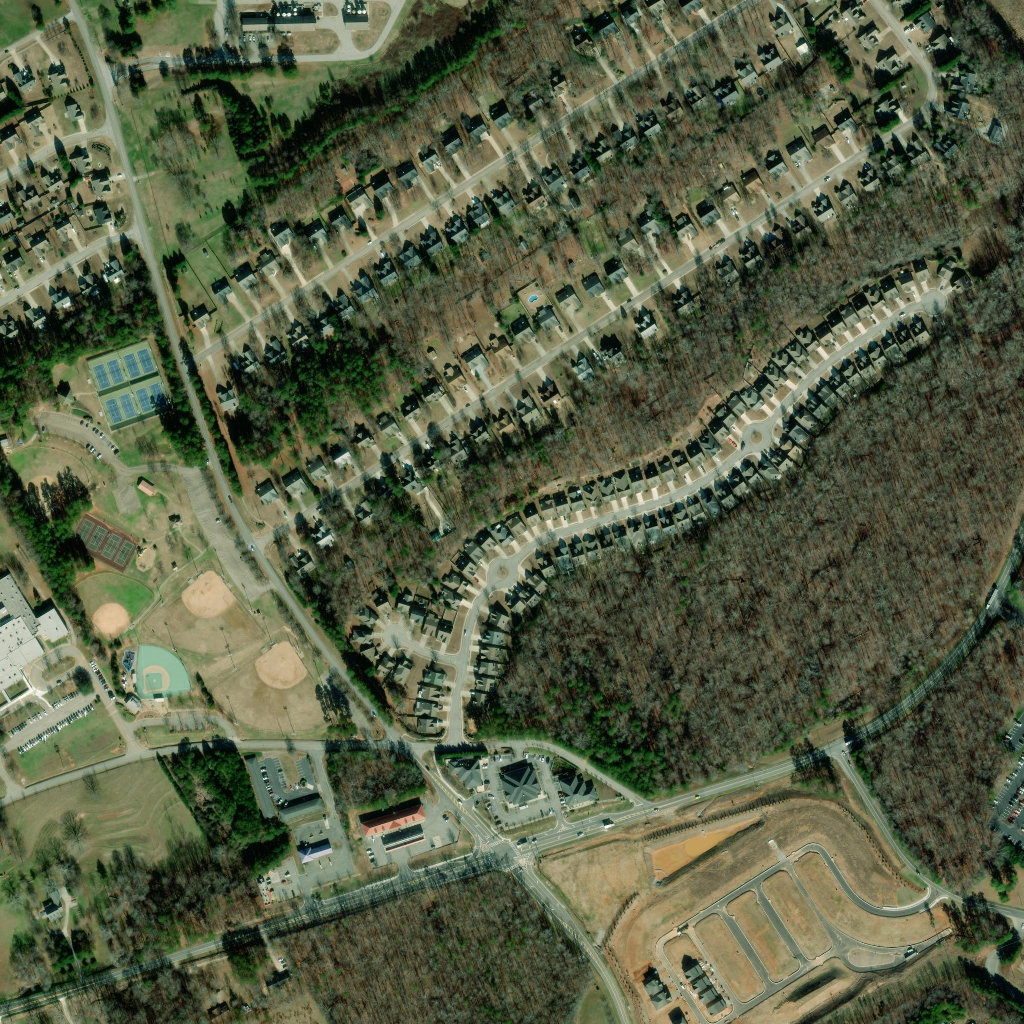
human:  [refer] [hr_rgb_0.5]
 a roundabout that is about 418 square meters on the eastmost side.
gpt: <box>[[72, 41, 75, 44, 0]]</box>